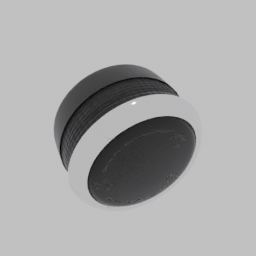
Label: electronics